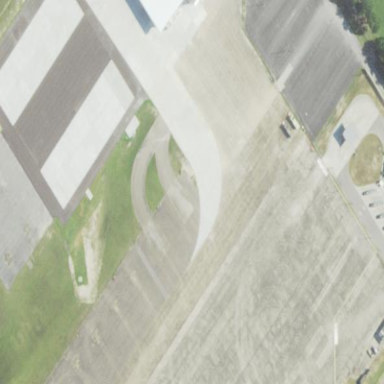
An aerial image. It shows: Apron at the airport.